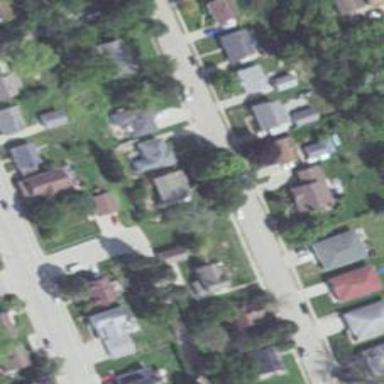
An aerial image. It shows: Alley classified as service road.